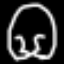
Label: frog